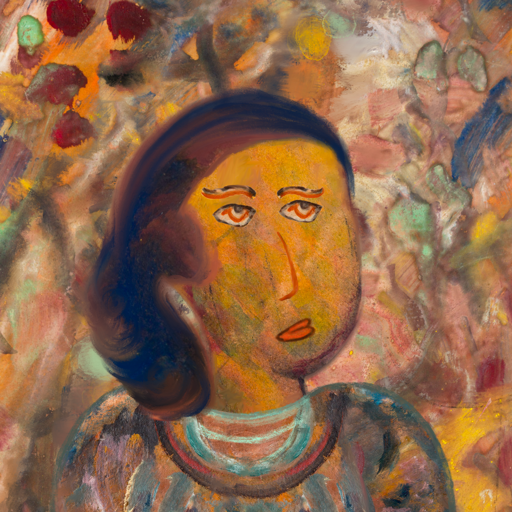
Background: Mother_And_Son_Mother, Head And Neck Side: Gypsy_Mother, Face Side: Experience, Bust: Boggyland, Hair Side: Mother_And_Son_Son, Head Accessory: Blank, Second Necklace: Blank, Necklace: Blank, Baby: Blank